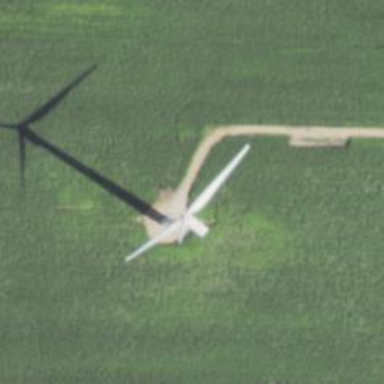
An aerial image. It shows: Wind generator powered by wind turbine.